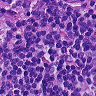
Metastatic tissue present: no